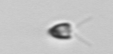
Label: Pyramimonas